Interaction volume radius: 10 \u00c5
Interaction volume height: 10 \u00c5
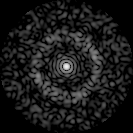
Disorder parameter: 0.8357